Current action and preconditions to check: trajectory_clear

Your task: For each precondition in the list above, predict whether it will hold at this action.

Consider the current scene as observed from the mobile robot's camera, and analyze the predicted future states of all dynamic agents (e.g., people, animals, vehicles, or any moving entities) within the NEXT SECOND.

IMPORTANT: Only answer "very likely" if you are absolutely certain—based on strong, clear evidence—that a dynamic agent will violate the precondition in the predicted future state. Do NOT answer "very likely" for unlikely, ambiguous, or low-probability risks.

Ask yourself for each precondition: Is there a high probability, with clear and convincing evidence, that the predicted future states of any dynamic agent will interfere with the predicted future state of the currently executing action within the NEXT SECOND, causing that precondition to fail?

Assess the risk level based on these predictions. Use "likely" or "very likely" if motions create a clear risk of interference.

Use "neutral" or "improbable" if agents are nearby but their predicted paths are clearly diverging or non-conflicting.

Failure Risk Categories: "very improbable", "improbable", "neutral", "likely", "very likely"

Answer Format: Output ONLY the probability_of_failure value from these categories: "very improbable", "improbable", "neutral", "likely", "very likely"

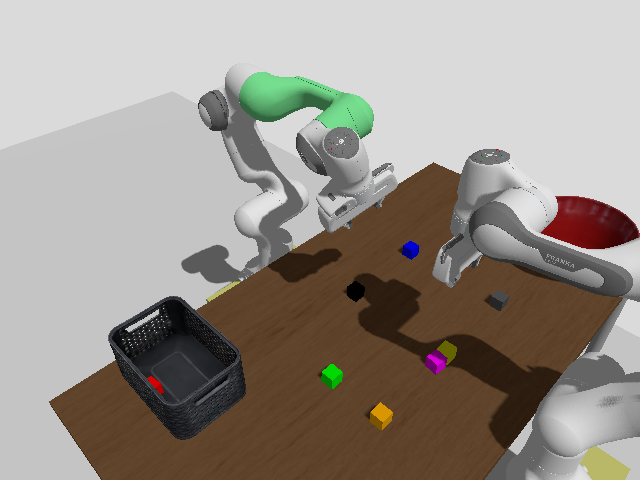

Answer: improbable